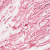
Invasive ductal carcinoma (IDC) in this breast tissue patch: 0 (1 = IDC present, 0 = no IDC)